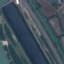
Label: River